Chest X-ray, AP view. Patient: 54 years old, sex M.
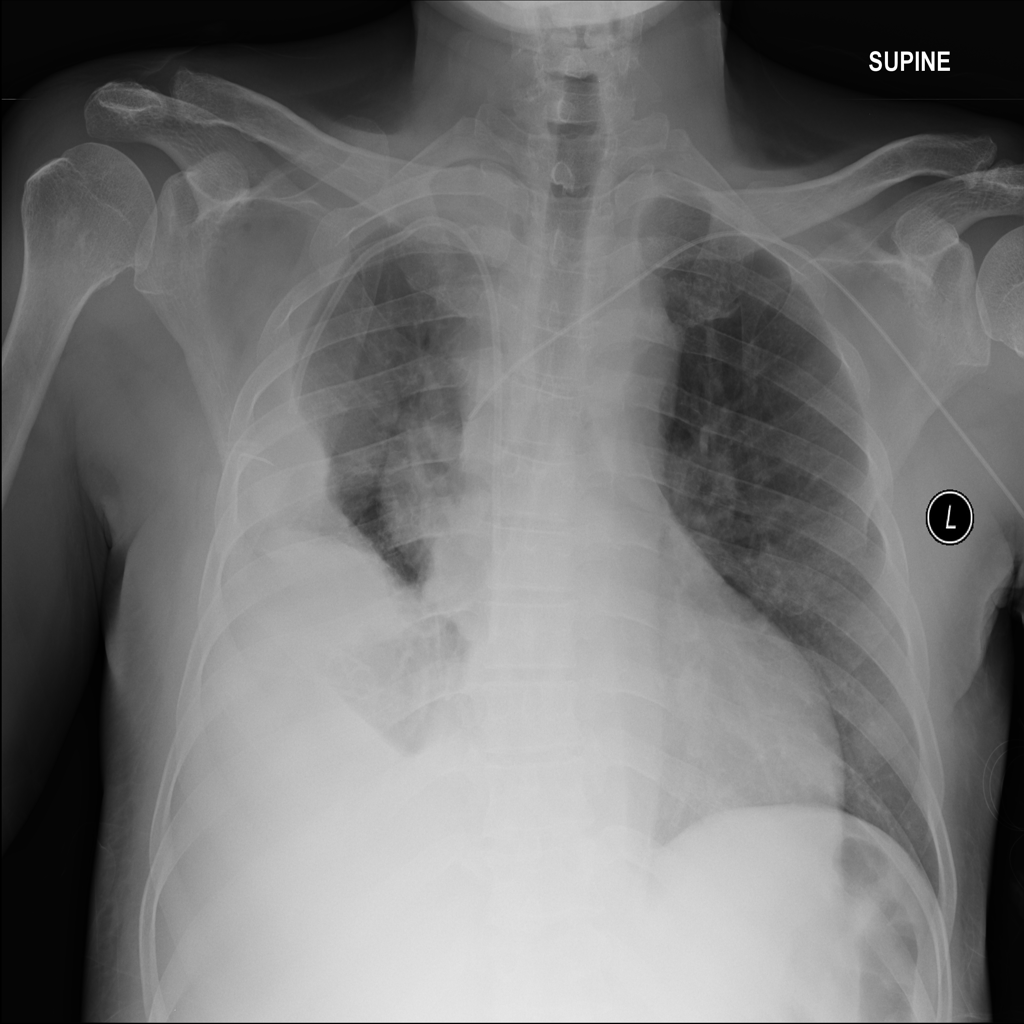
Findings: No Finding